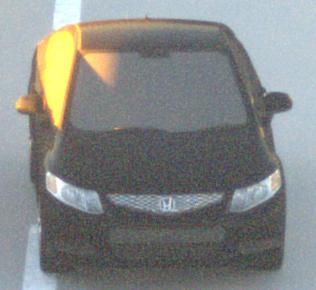
Make: Honda
Model: Civic Limousine 1.8
Detailed model: Civic (IX) Limousine
Model produced from: 2014/05
Model produced until: 2017/06
Doors: 4
Color: black
Road condition: dry road
Daytime: sunrise or sunset
Contrast: high contrast